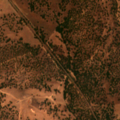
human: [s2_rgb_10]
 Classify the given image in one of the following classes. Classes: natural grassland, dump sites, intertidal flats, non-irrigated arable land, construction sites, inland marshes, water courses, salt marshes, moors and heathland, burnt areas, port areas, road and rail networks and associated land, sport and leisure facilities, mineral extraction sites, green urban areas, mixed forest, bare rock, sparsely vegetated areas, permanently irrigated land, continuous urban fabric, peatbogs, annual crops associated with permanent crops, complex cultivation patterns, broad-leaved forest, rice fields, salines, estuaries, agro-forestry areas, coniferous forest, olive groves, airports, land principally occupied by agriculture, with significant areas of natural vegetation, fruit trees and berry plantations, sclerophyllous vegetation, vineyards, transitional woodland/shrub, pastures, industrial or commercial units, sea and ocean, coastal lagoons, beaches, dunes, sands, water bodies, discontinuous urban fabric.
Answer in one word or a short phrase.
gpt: pastures, agro-forestry areas